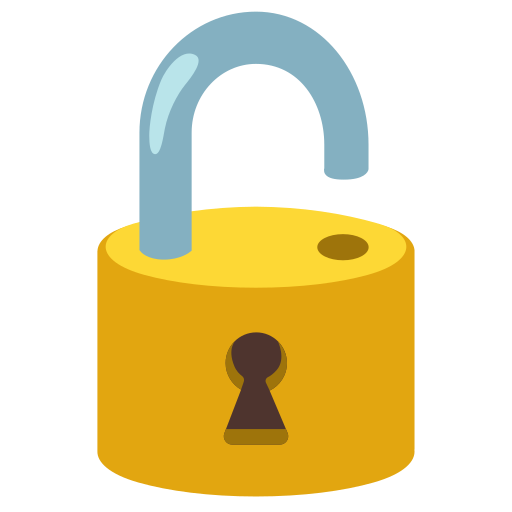
Emoji: 🔓